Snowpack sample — Loveland Pass, Silver Plume, Colorado, USA (2/11/26, 12:00 PM MST)
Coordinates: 39.663, -105.886
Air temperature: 35 °F
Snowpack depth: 82 cm
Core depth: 40 cm
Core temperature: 23 °F
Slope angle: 13°, slope face: 12°
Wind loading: high
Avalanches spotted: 1
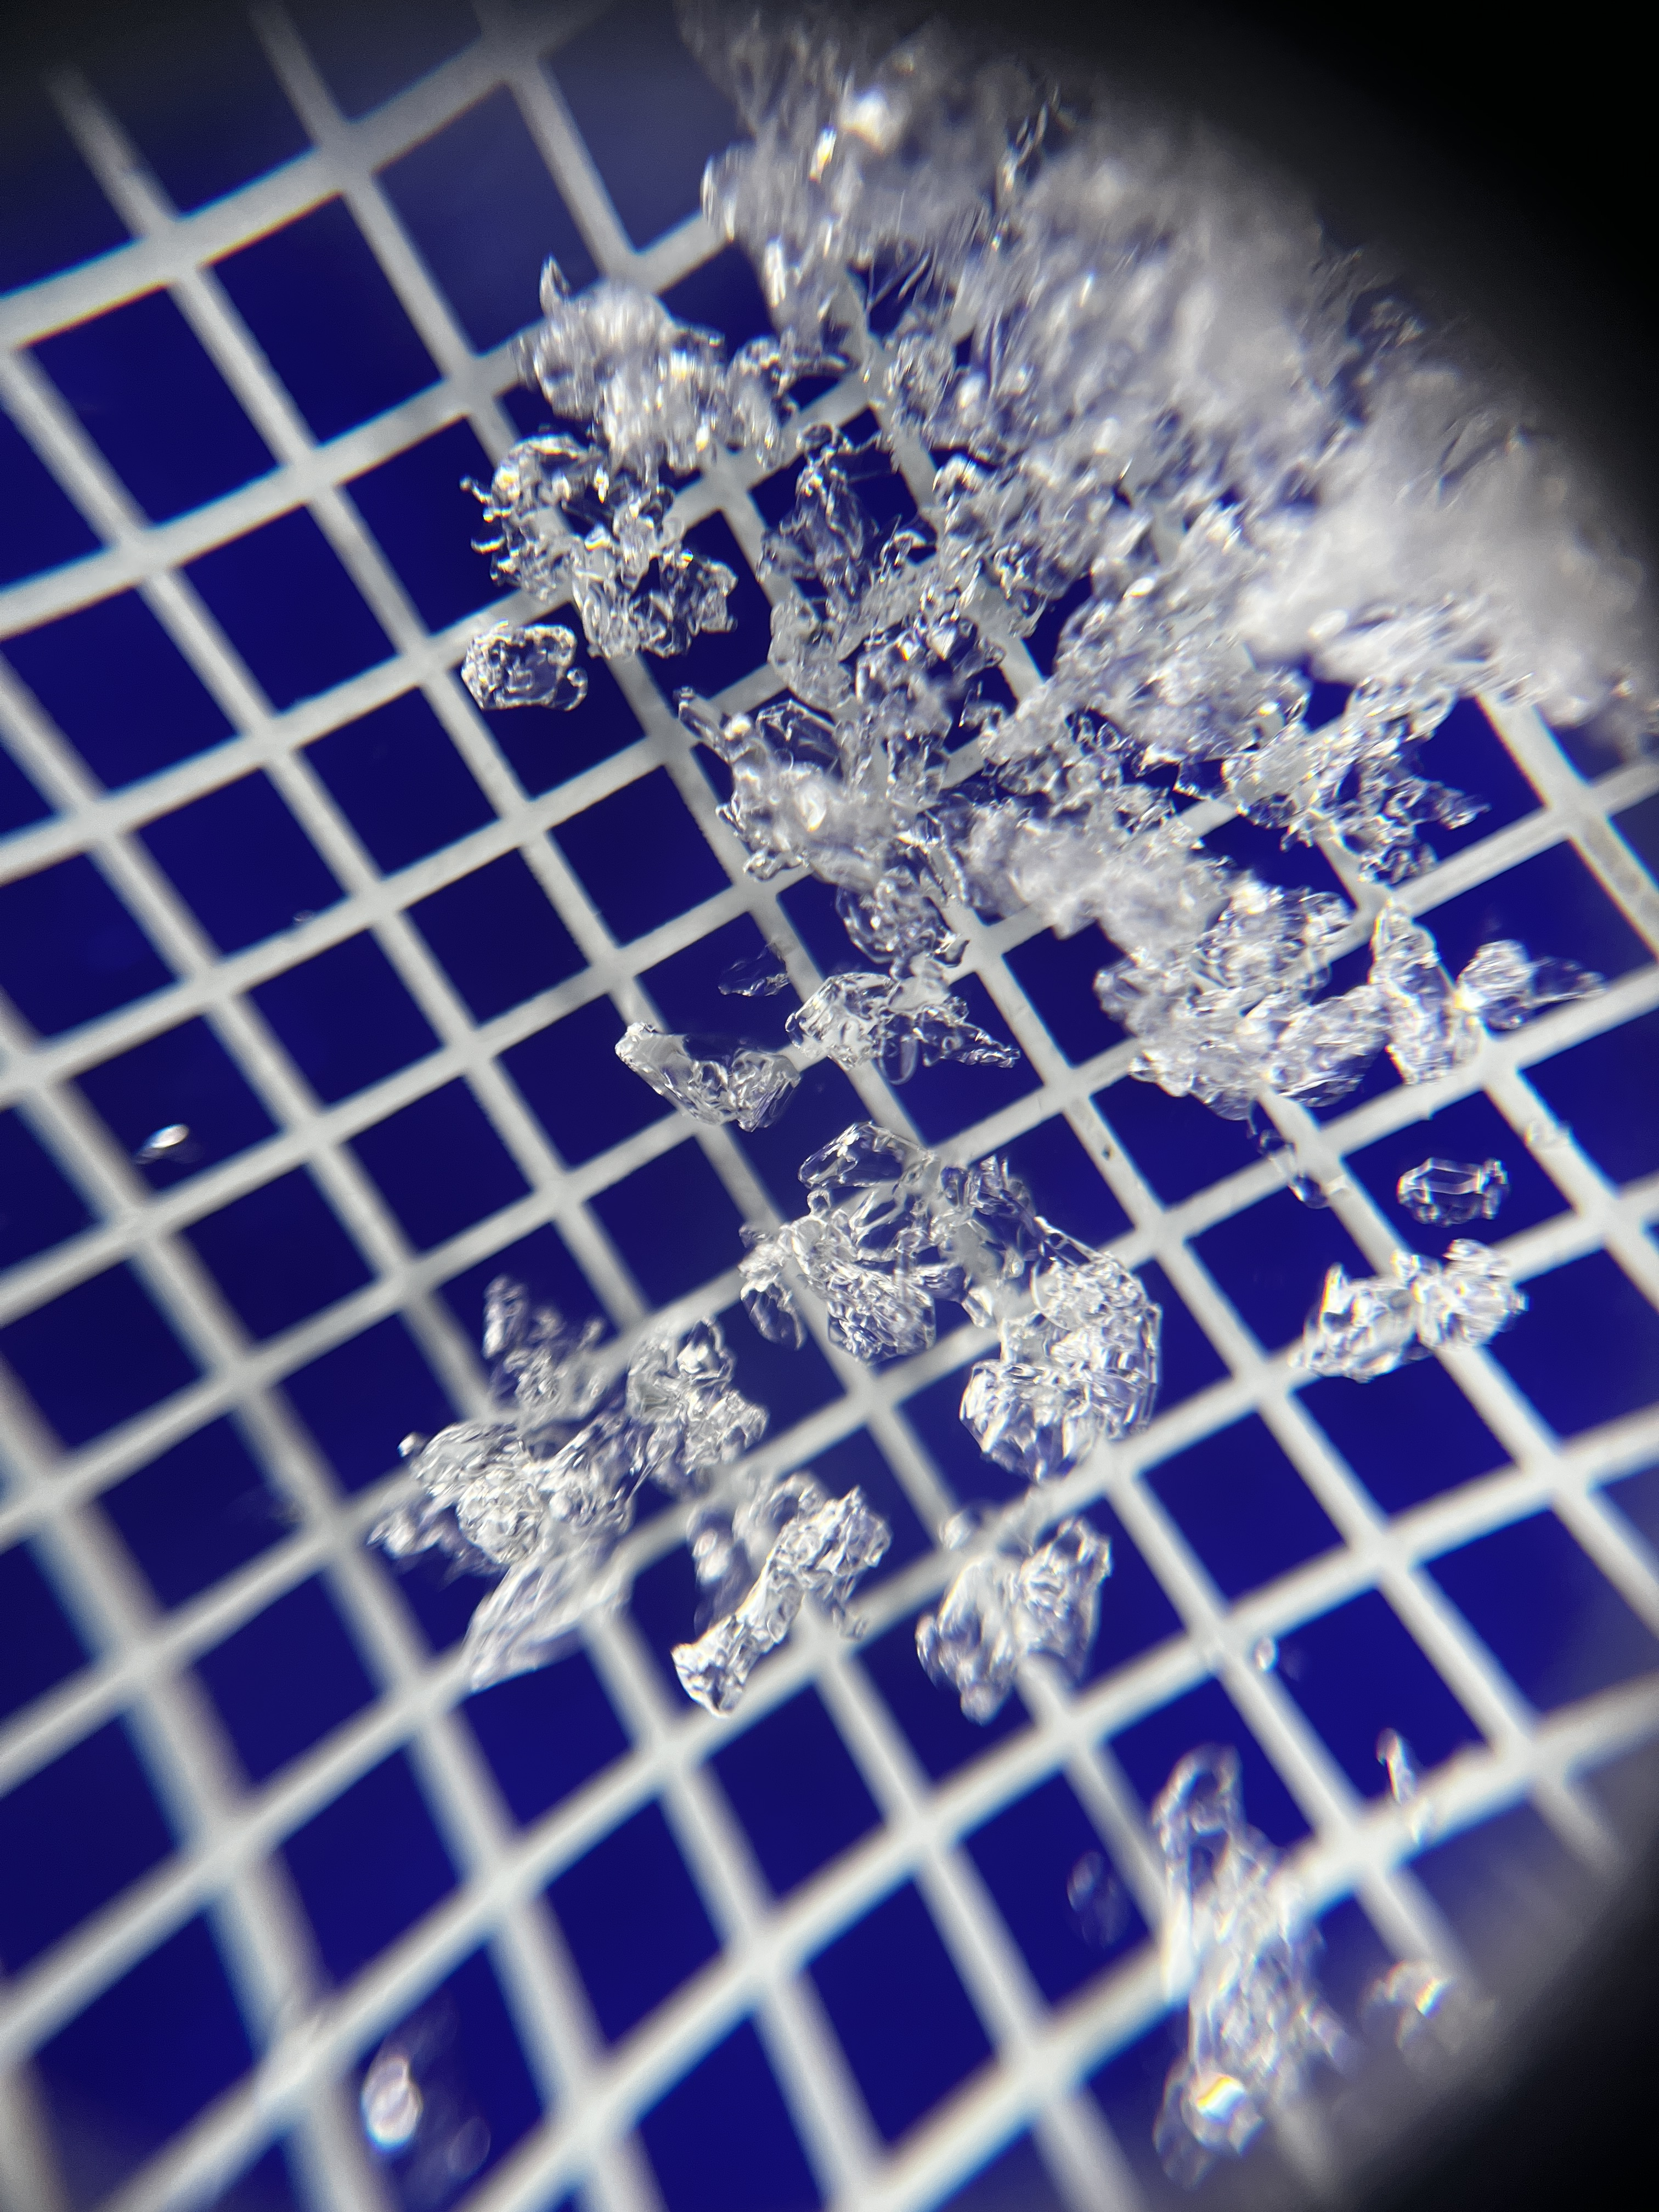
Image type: magnified_profile
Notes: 1 small avalanche spotted on the north side of the bowl, lots of wind loading